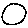
Label: circle